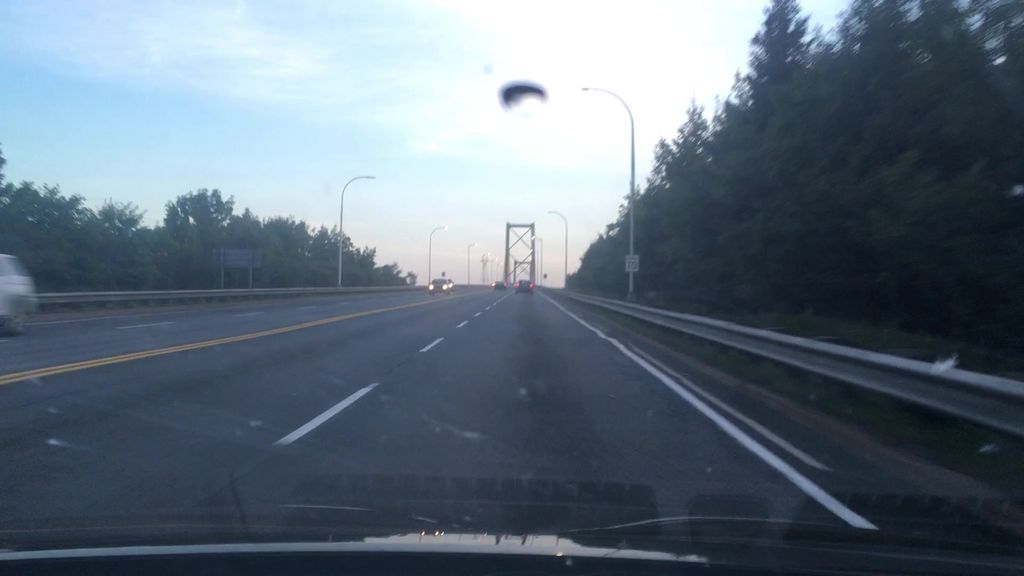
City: halifax